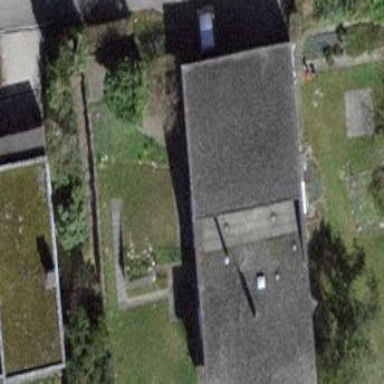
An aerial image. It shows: Flat-roofed building.